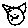
Label: cat